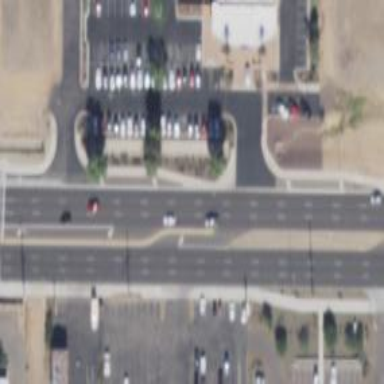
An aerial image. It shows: Asphalt road with primary link designation.